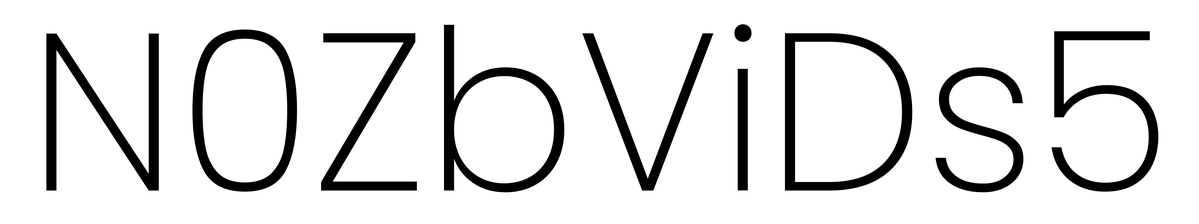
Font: Poppins-ExtraLight